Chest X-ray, AP view. Patient: 30 years old, sex F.
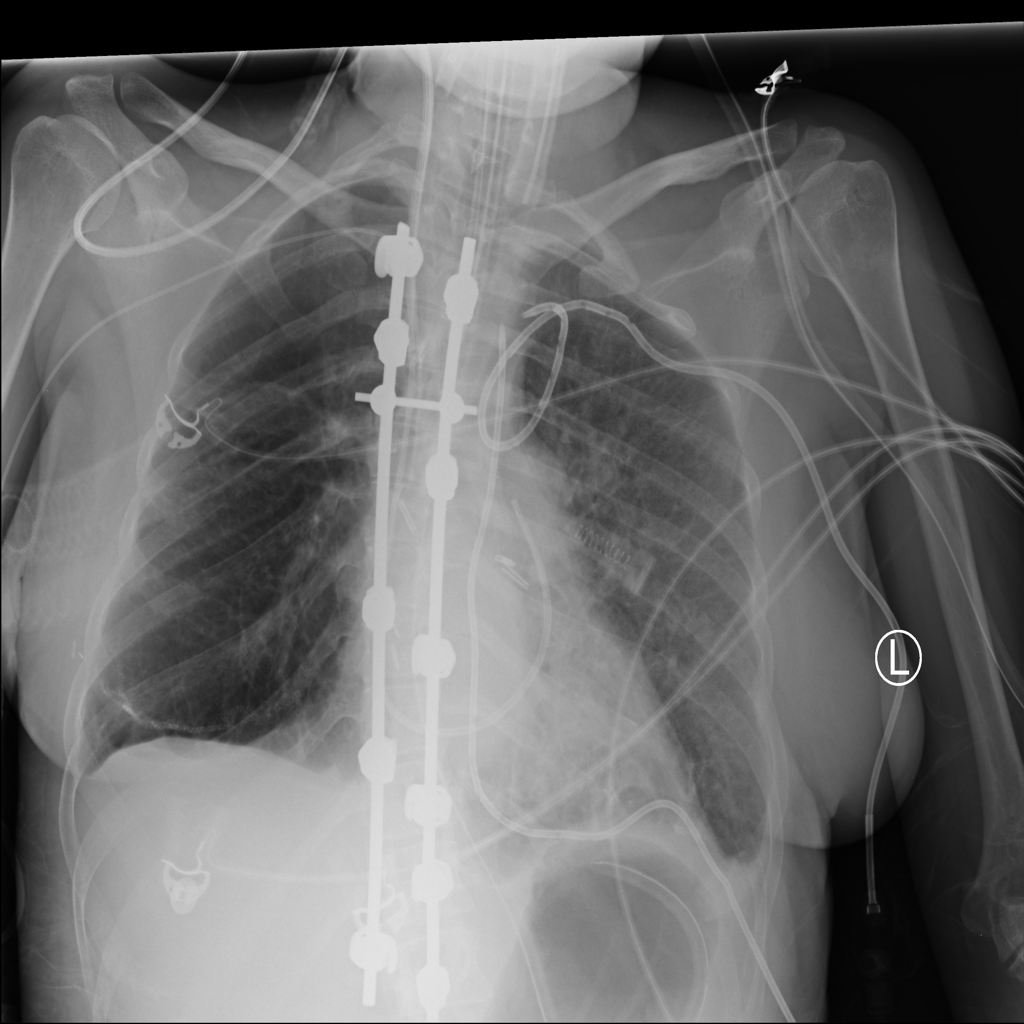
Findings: Effusion